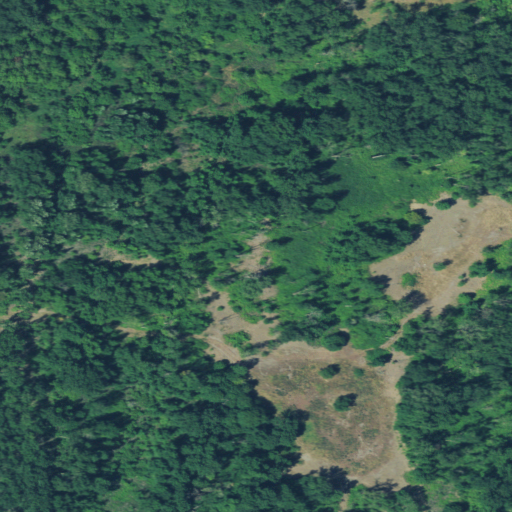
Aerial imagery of island in Oregon named Sand Island (historical) containing woody wetlands, herbaceous wetlands, and pasture